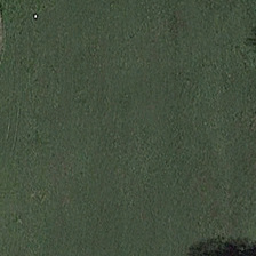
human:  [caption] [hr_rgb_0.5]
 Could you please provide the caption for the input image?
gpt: the meadow is between a bare track and some trees .

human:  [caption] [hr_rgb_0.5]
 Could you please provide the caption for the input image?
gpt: There is an unpaved path through the grassland, where we can see trees and shade.

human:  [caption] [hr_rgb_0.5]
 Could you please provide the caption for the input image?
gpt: shedows of trees are shedded on this green meadow where lies a small white item .

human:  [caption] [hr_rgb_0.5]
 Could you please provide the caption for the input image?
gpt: There is a road that cannot pass through the meadow to see the shades of trees and trees.

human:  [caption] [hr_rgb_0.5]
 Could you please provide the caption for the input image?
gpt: There is a dirt road that passes through the prairie where we can see the trees and the shades of the trees.